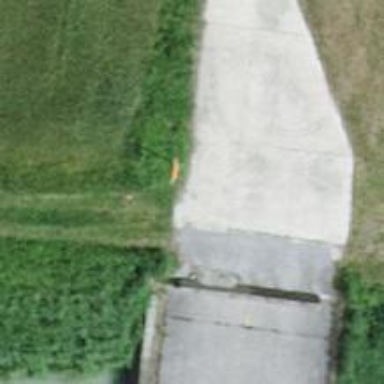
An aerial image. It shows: Pole with roof-covered pipeline marker.